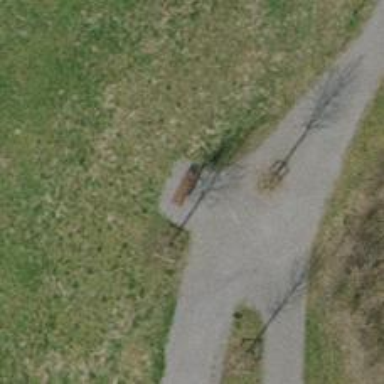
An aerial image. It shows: Brown bench.